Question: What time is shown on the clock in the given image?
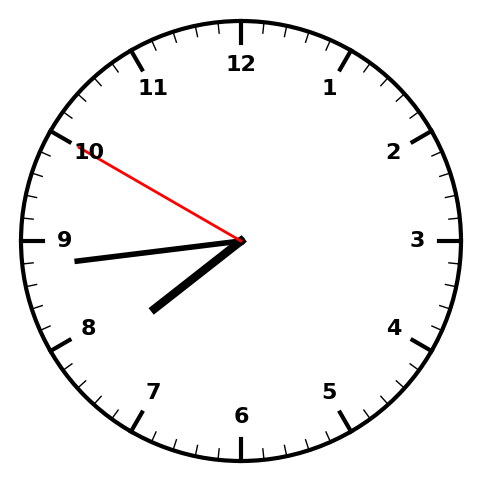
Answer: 07:43:50